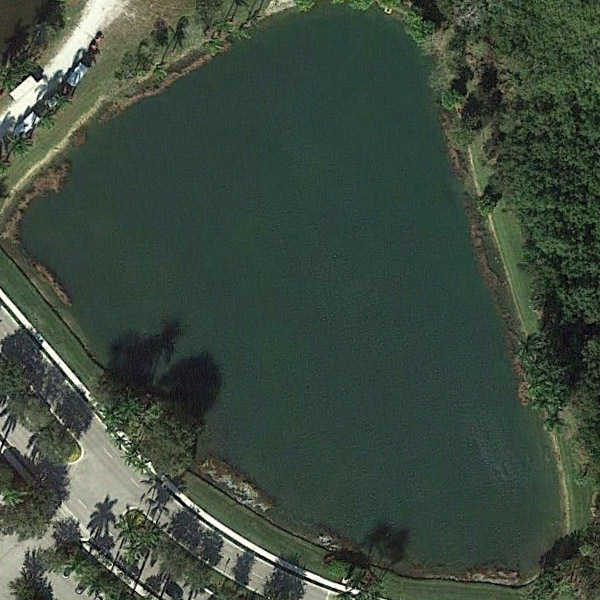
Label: Pond